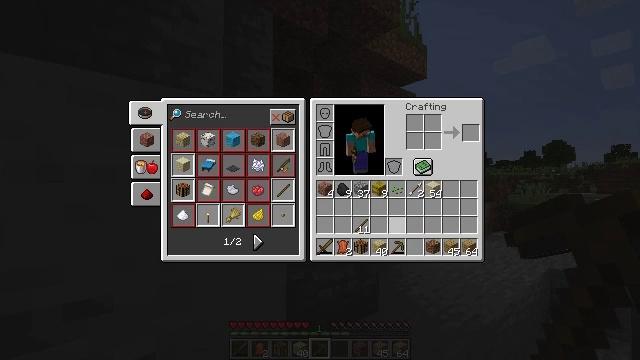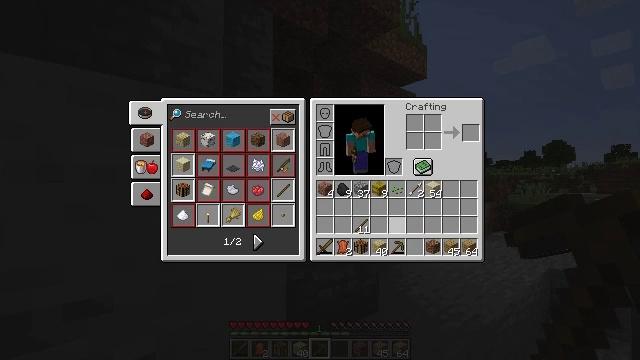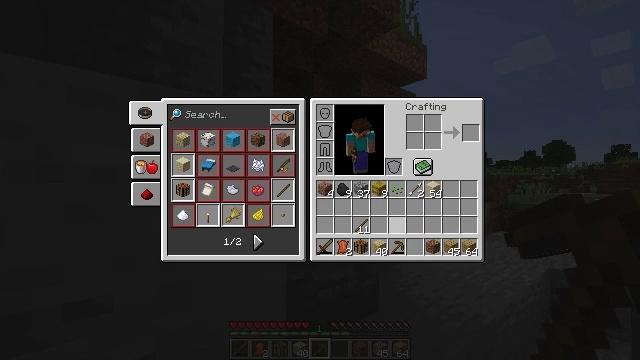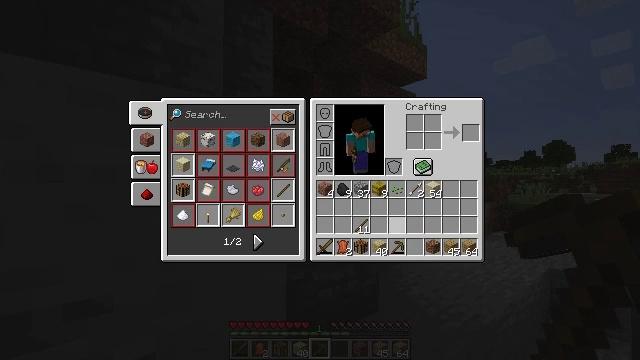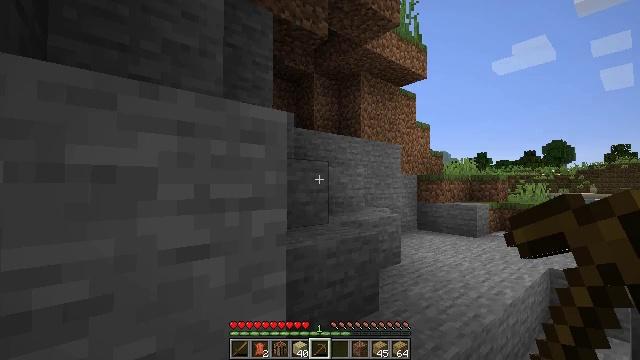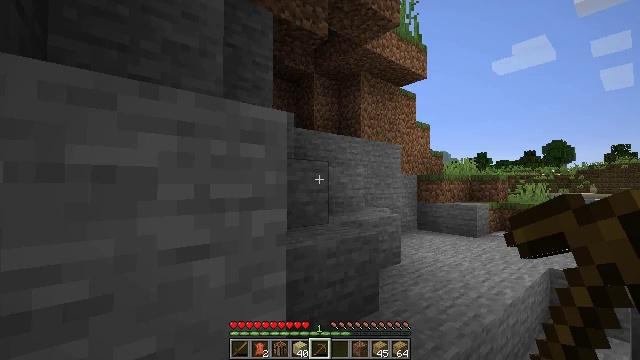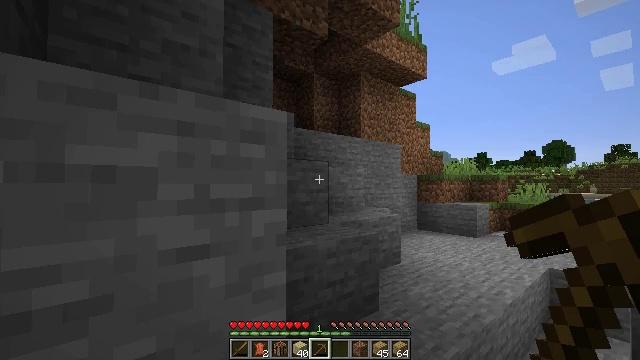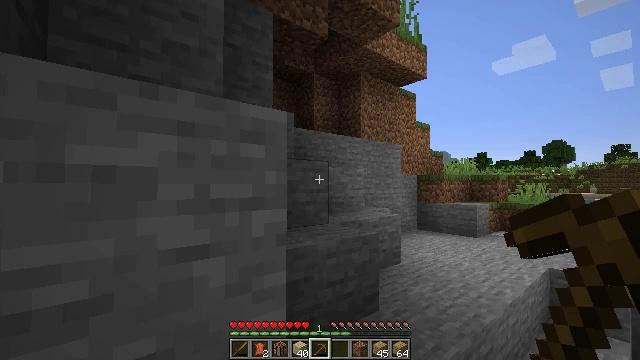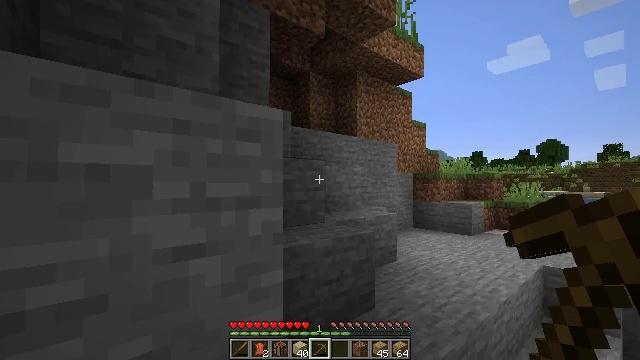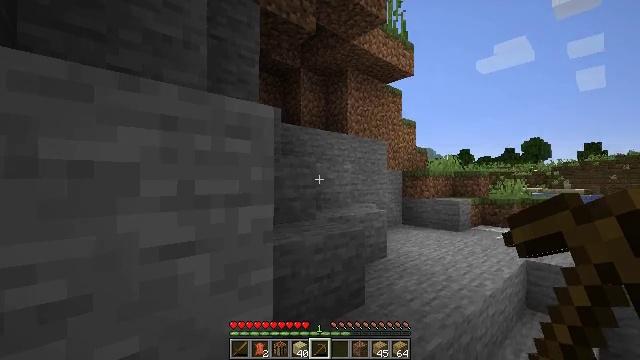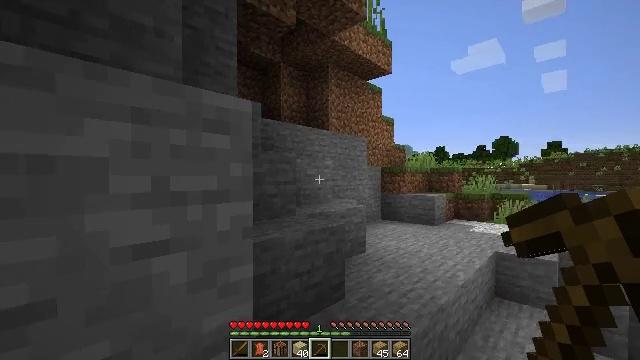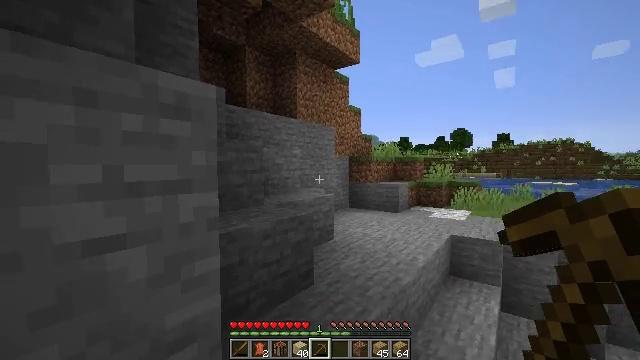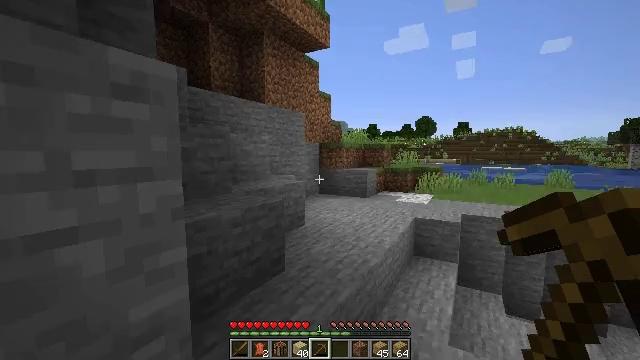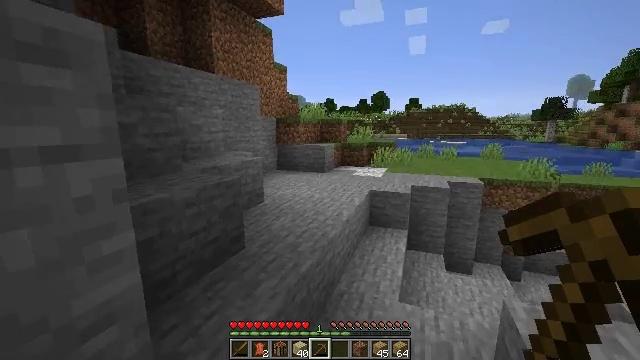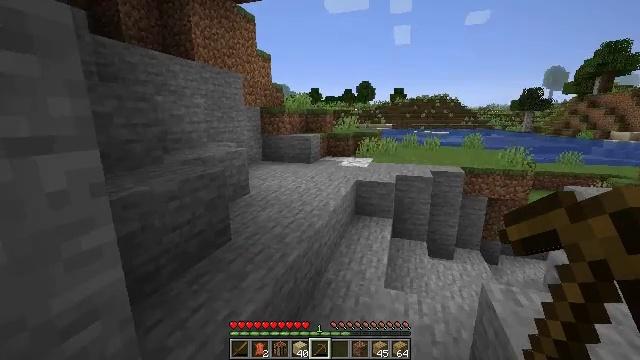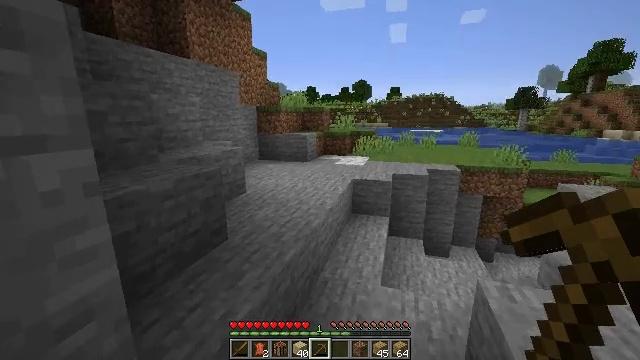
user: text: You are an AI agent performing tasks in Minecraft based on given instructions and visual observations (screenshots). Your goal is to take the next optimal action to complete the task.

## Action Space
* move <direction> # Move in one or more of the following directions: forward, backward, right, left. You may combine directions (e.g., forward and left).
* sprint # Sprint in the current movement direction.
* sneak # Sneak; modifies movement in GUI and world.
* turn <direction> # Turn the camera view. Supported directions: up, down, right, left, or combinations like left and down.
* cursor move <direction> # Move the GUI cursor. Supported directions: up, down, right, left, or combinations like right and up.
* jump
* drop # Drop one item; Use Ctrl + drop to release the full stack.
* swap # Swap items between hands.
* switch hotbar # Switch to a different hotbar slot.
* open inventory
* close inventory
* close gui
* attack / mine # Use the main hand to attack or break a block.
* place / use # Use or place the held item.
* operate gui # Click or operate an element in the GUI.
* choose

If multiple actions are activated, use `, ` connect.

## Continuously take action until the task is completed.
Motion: motion action
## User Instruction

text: Drop a wooden sword.
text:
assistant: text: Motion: no_op
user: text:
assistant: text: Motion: no_op
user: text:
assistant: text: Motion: no_op
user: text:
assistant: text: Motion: close inventory
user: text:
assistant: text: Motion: close inventory
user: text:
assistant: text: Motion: close inventory
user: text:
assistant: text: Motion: close inventory
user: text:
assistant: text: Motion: no_op
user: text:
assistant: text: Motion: turn right
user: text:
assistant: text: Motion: turn right
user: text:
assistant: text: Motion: turn right and down
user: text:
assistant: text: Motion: turn right and down
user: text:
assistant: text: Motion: turn right and down
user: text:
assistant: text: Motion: turn right and down
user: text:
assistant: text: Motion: no_op
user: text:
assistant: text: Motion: turn right and up
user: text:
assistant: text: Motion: turn right
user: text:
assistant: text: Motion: turn right
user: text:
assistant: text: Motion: turn right
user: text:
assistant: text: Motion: no_op
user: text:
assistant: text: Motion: turn down
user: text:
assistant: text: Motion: no_op
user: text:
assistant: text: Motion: no_op
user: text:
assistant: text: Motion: no_op
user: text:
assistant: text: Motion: no_op
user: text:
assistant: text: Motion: no_op
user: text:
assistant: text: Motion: no_op
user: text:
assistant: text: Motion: sprint
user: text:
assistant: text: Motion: sprint
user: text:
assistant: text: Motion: sprint